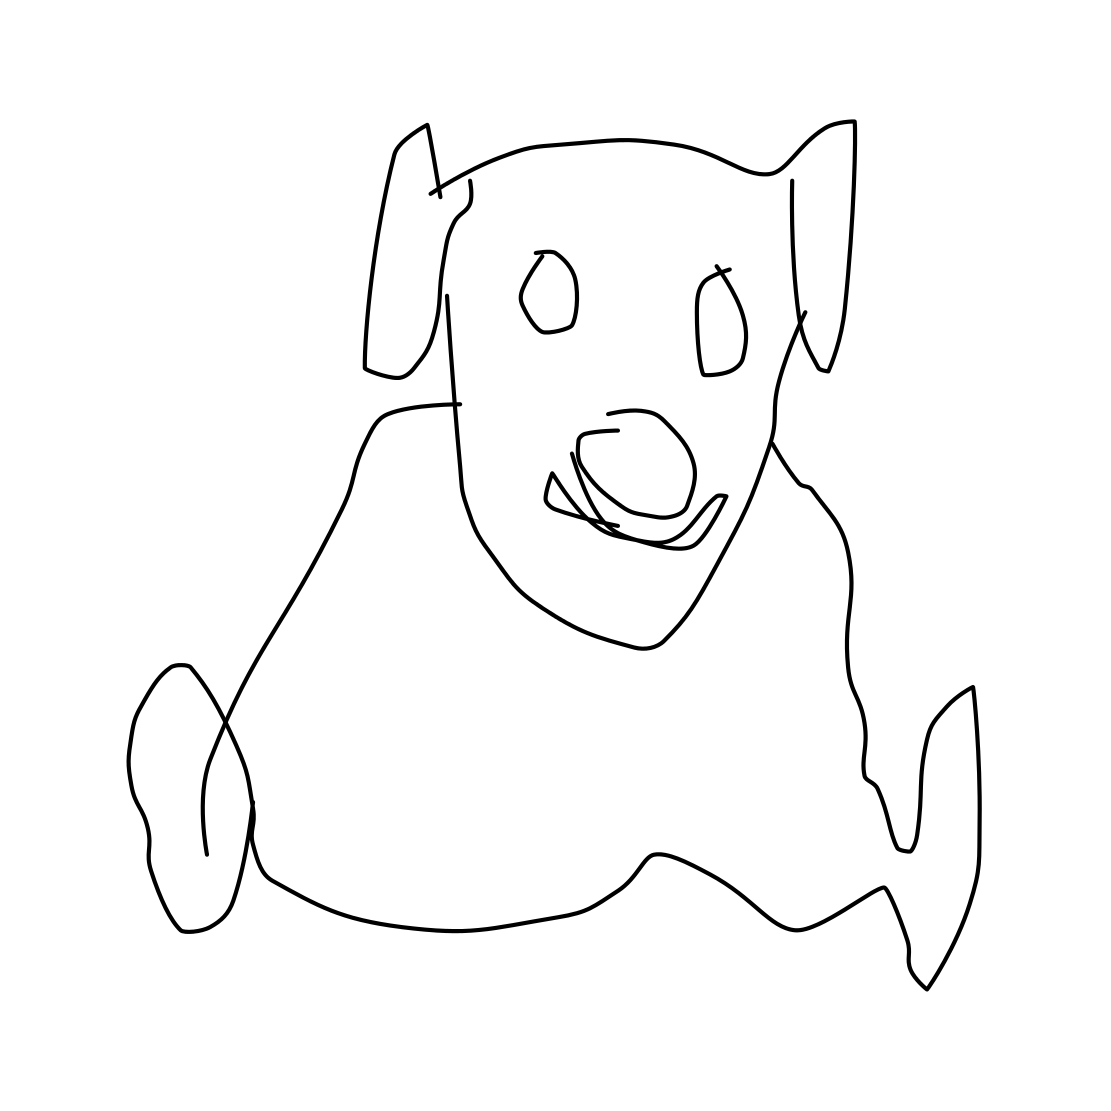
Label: dog